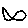
Label: fish